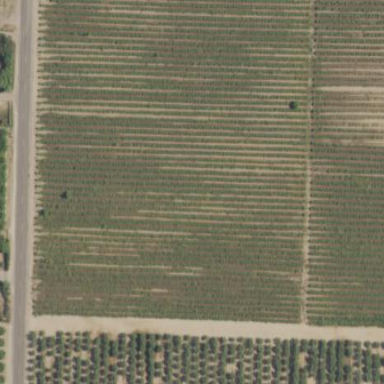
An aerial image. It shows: Vineyard with grape crops.